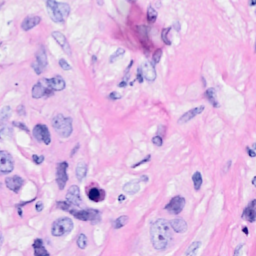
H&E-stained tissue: Breast